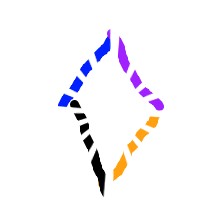
Shape: rhombus